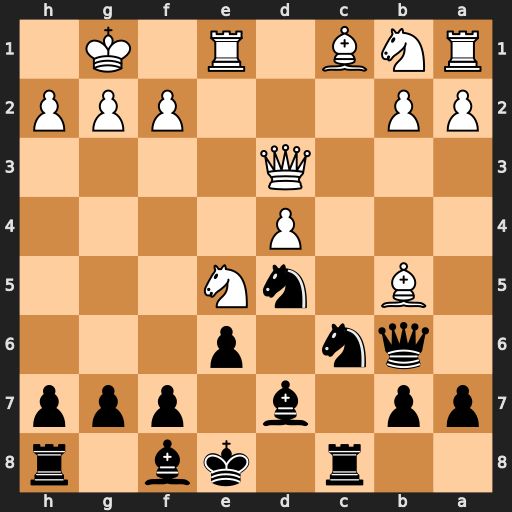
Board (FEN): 2r1kb1r/pp1b1ppp/1qn1p3/1B1nN3/3P4/3Q4/PP3PPP/RNB1R1K1
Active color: b
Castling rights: k
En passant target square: -
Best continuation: Nxe5 Bxd7+ Nxd7